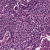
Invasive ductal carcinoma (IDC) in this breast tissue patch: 1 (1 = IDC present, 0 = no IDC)